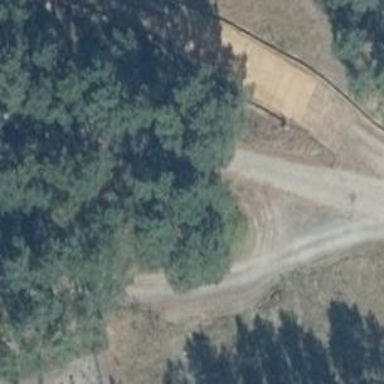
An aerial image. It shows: Unclassified road.